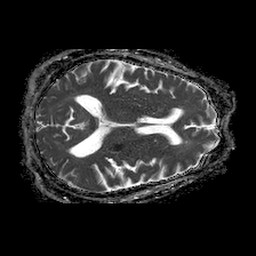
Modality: ADC
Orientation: axial
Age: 72
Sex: male
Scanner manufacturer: philips
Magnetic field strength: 1.5 T
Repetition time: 4.6 s
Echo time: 0.08631 s